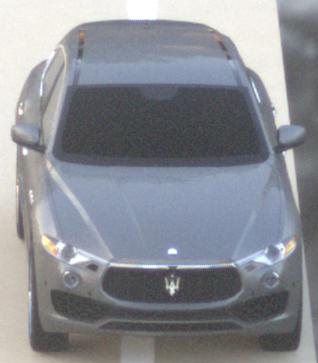
Make: Maserati
Model: Levante GT Hybrid
Detailed model: Levante
Model produced from: 2021/07
Model produced until: 2022/10
Doors: 4
Color: gray
Road condition: dry road
Daytime: sunrise or sunset
Contrast: low contrast